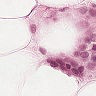
Metastatic tissue present: yes